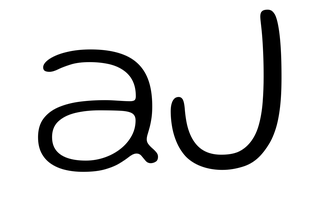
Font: Gluten_ExtraLight